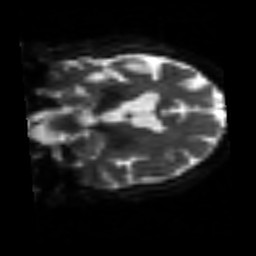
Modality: sbref
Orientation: coronal
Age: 64
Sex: male
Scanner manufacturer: siemens
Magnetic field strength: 3 T
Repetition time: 3.2 s
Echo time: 0.081 s